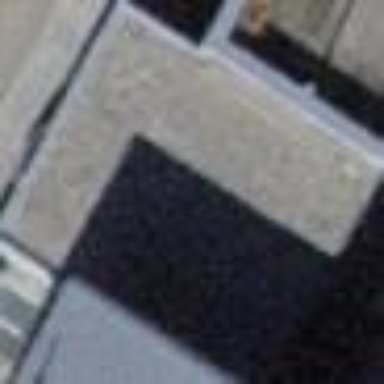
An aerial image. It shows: Garage building.